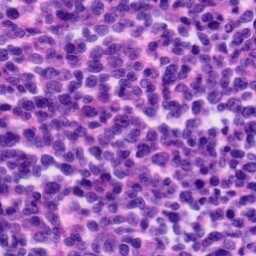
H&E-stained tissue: Tonsil